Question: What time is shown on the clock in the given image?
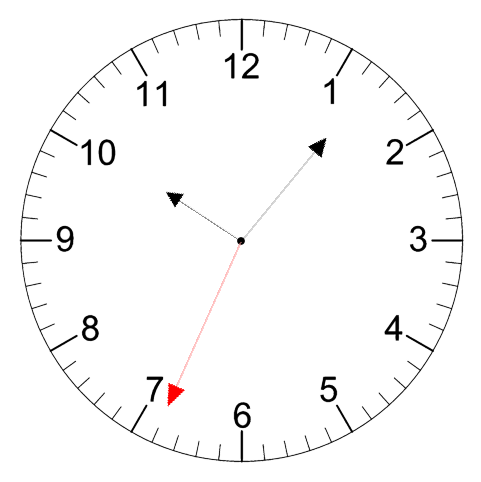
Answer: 10:06:34